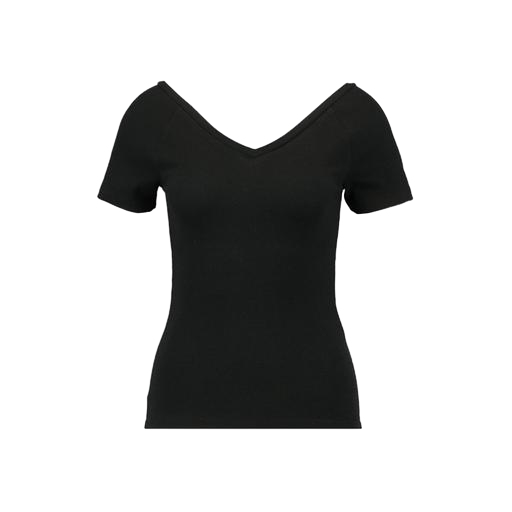
black v-neck t-shirt only macy, black v-neck top only macy, black rib v neck tee, white background